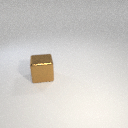
large brown metal cube